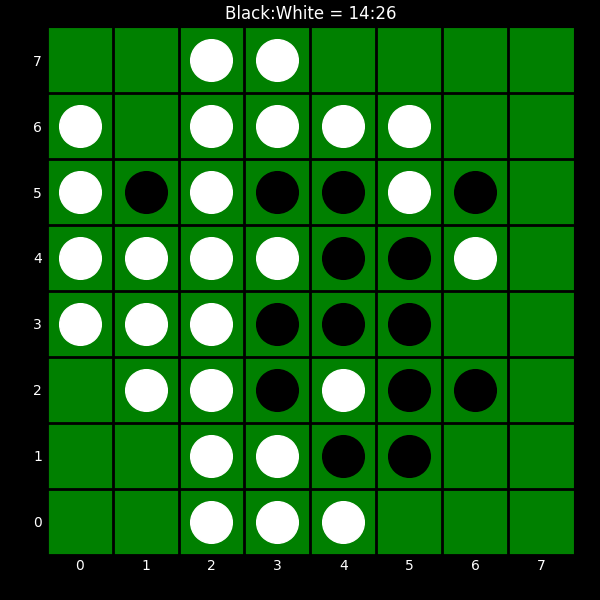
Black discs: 14
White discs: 26